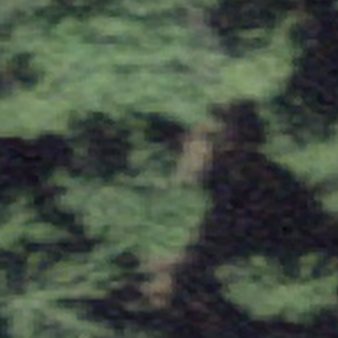
Label: other